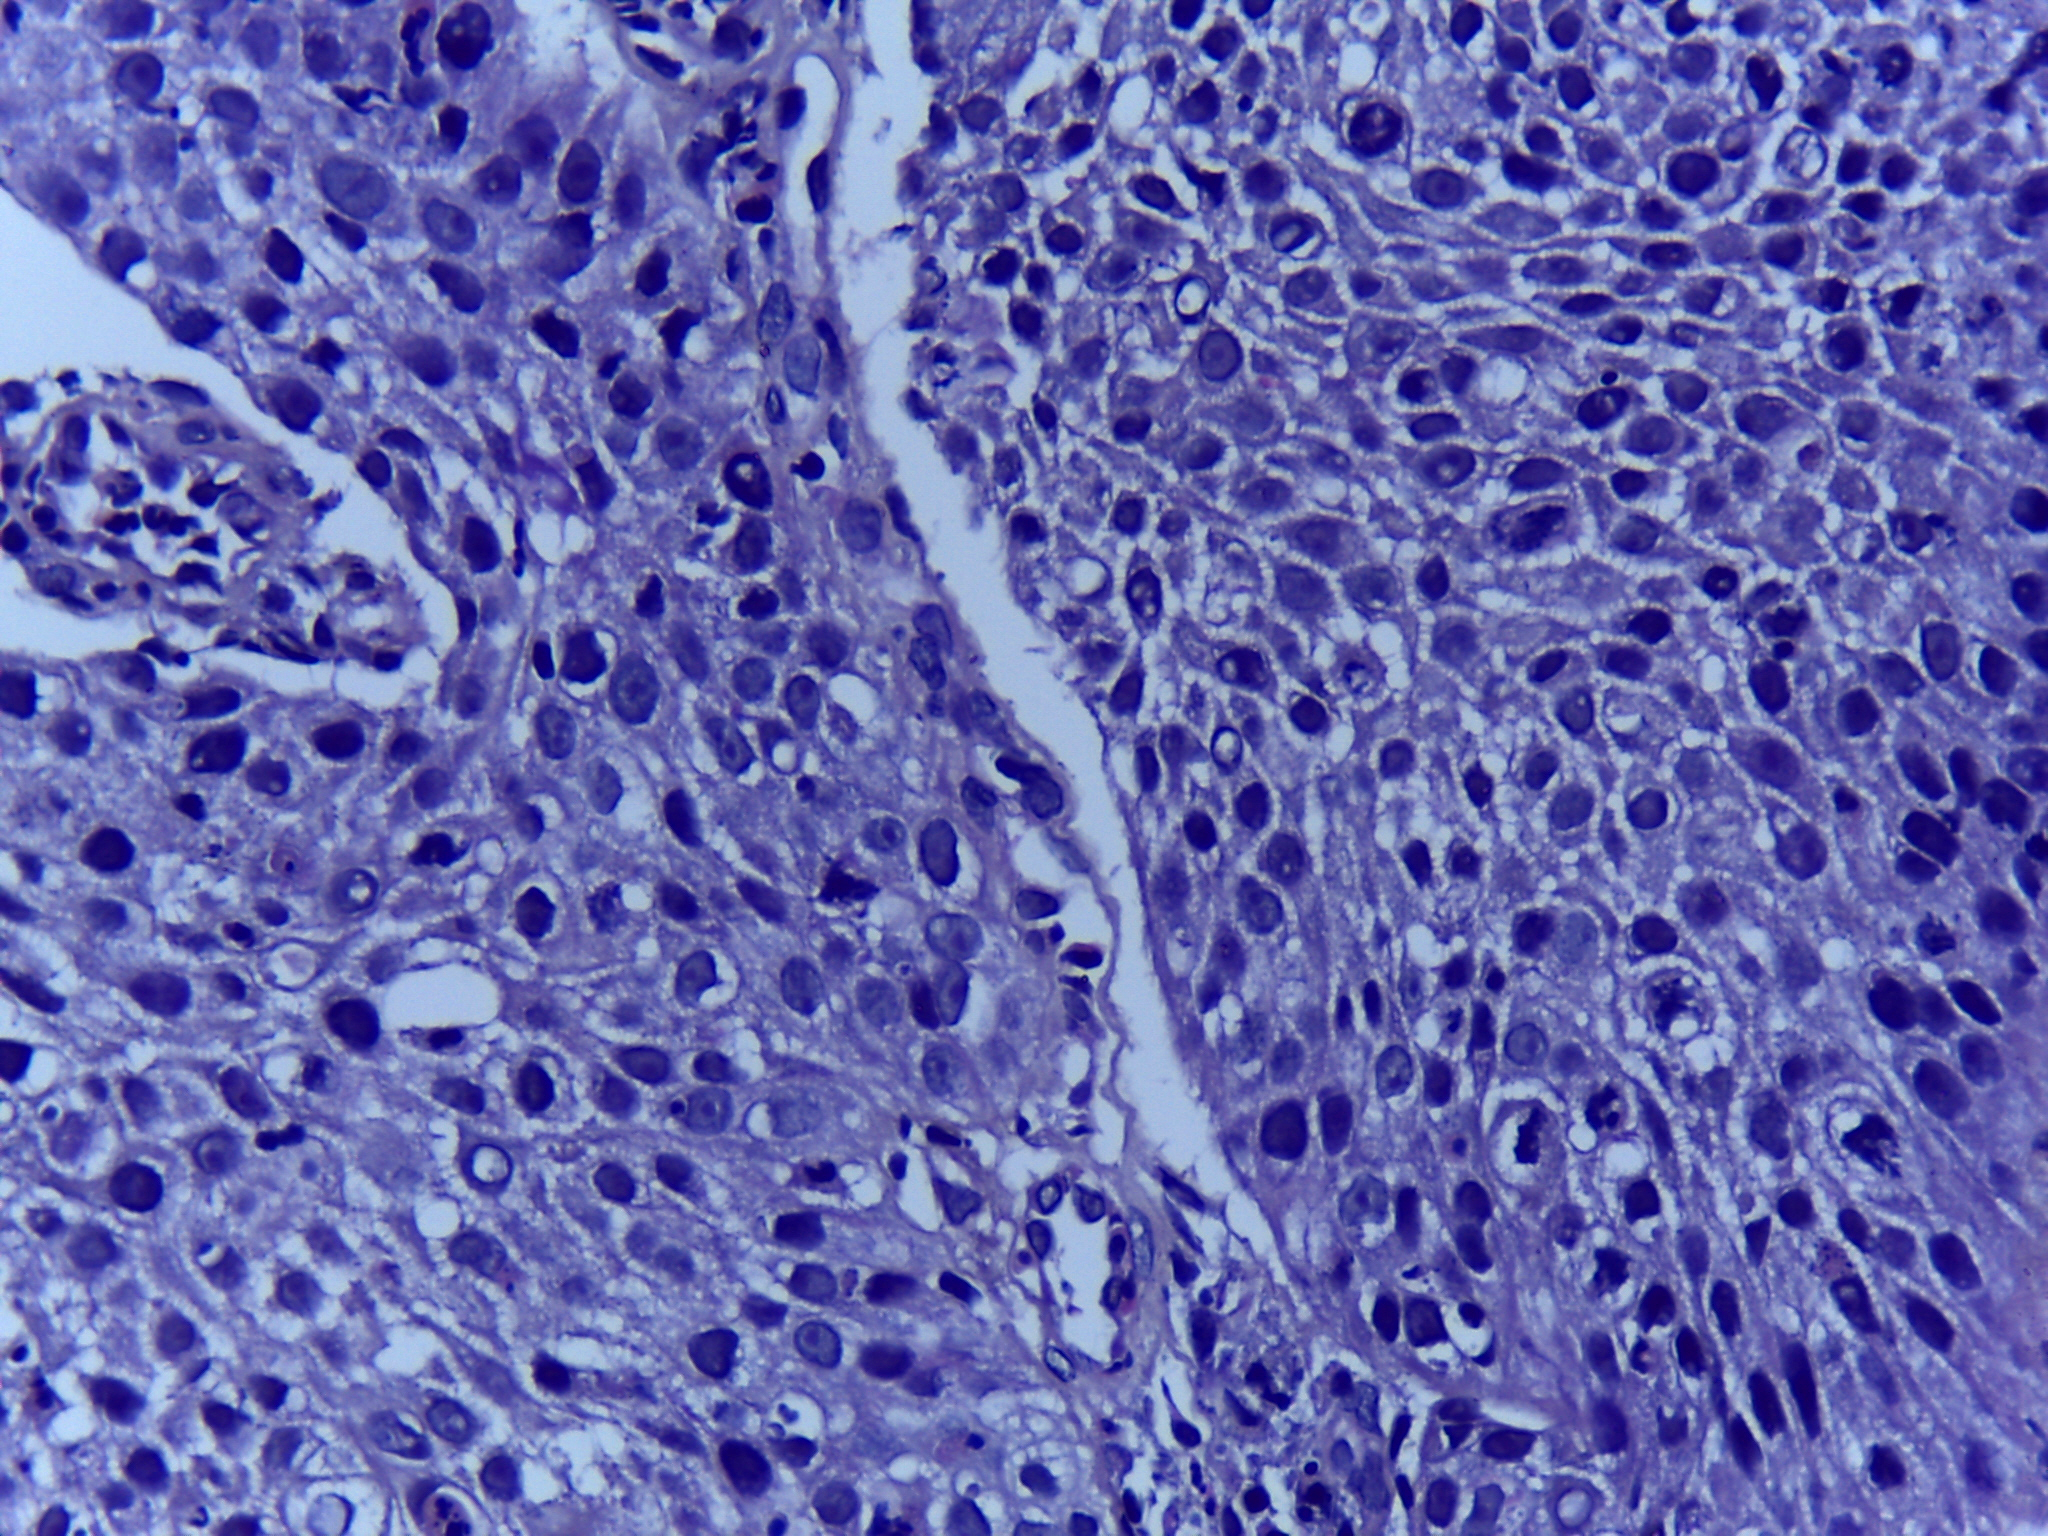
Diagnosis: OSCC